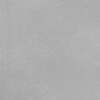
Atmospheric dust classification: dusty